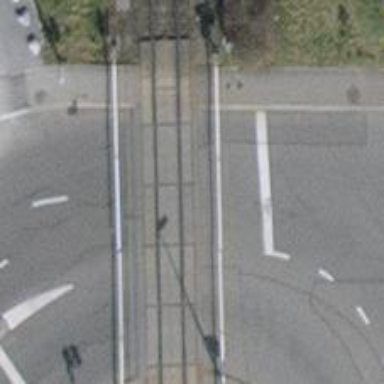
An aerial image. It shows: Level crossing with double half barrier.